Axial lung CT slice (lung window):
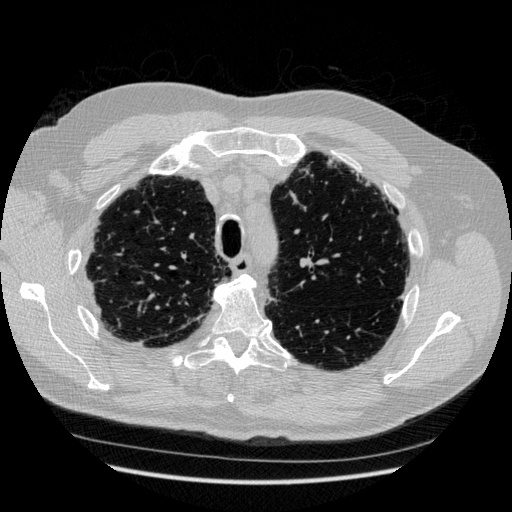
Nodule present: no